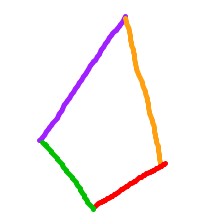
Shape: kite